Field crop: maize
Growth stage: 2
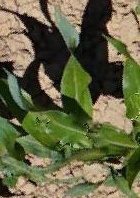
Species: maize